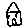
Label: house